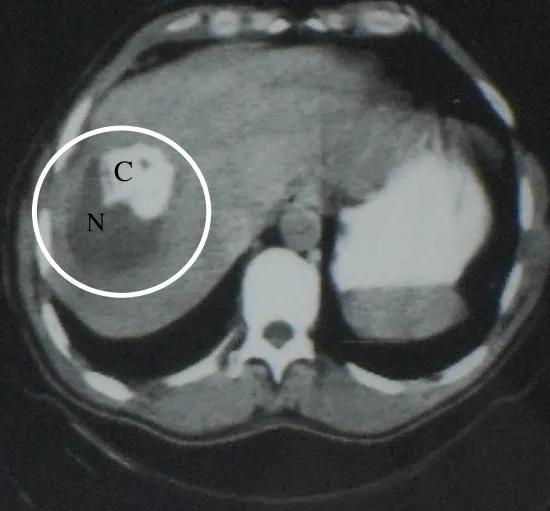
Abdominal CT Scan (1982): alveolar echinococcosis heterogeneous lesion of the right lobe of the liver, including a large necrotic area (N) and a calcified area (C).
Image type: radiology (ct)